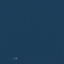
Label: SeaLake